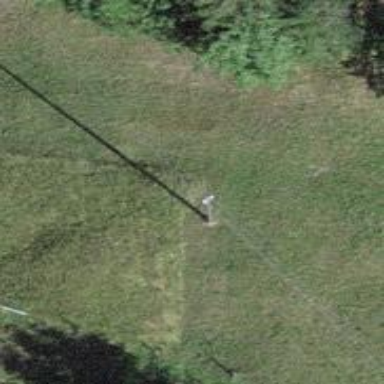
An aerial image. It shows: Utility pole in the area.